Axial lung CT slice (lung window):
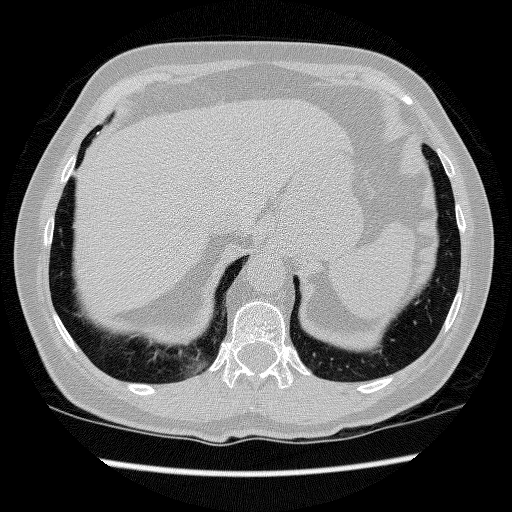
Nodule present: no